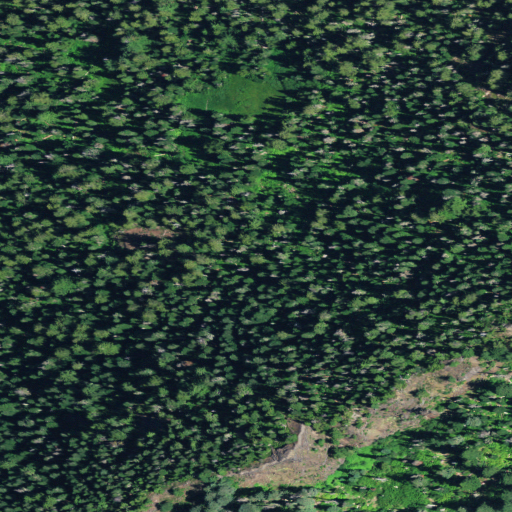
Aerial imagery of mountain in Oregon named Twin Buttes containing evergreen forest and shrub